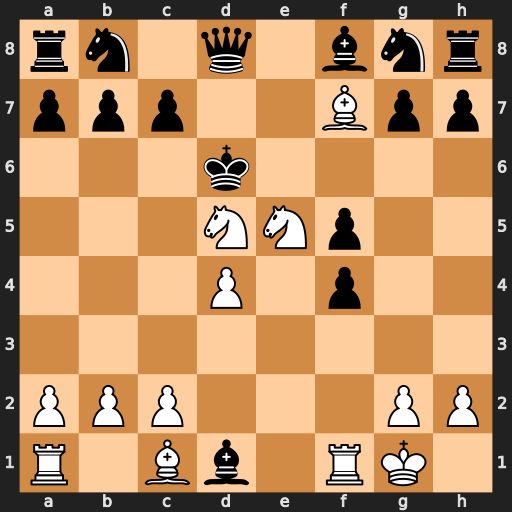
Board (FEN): rn1q1bnr/ppp2Bpp/3k4/3NNp2/3P1p2/8/PPP3PP/R1Bb1RK1
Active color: w
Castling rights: -
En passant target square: -
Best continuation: c4 Nd7 c5+ Nxc5 dxc5+